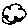
Label: cloud